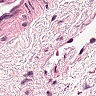
Metastatic tissue present: no